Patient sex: M
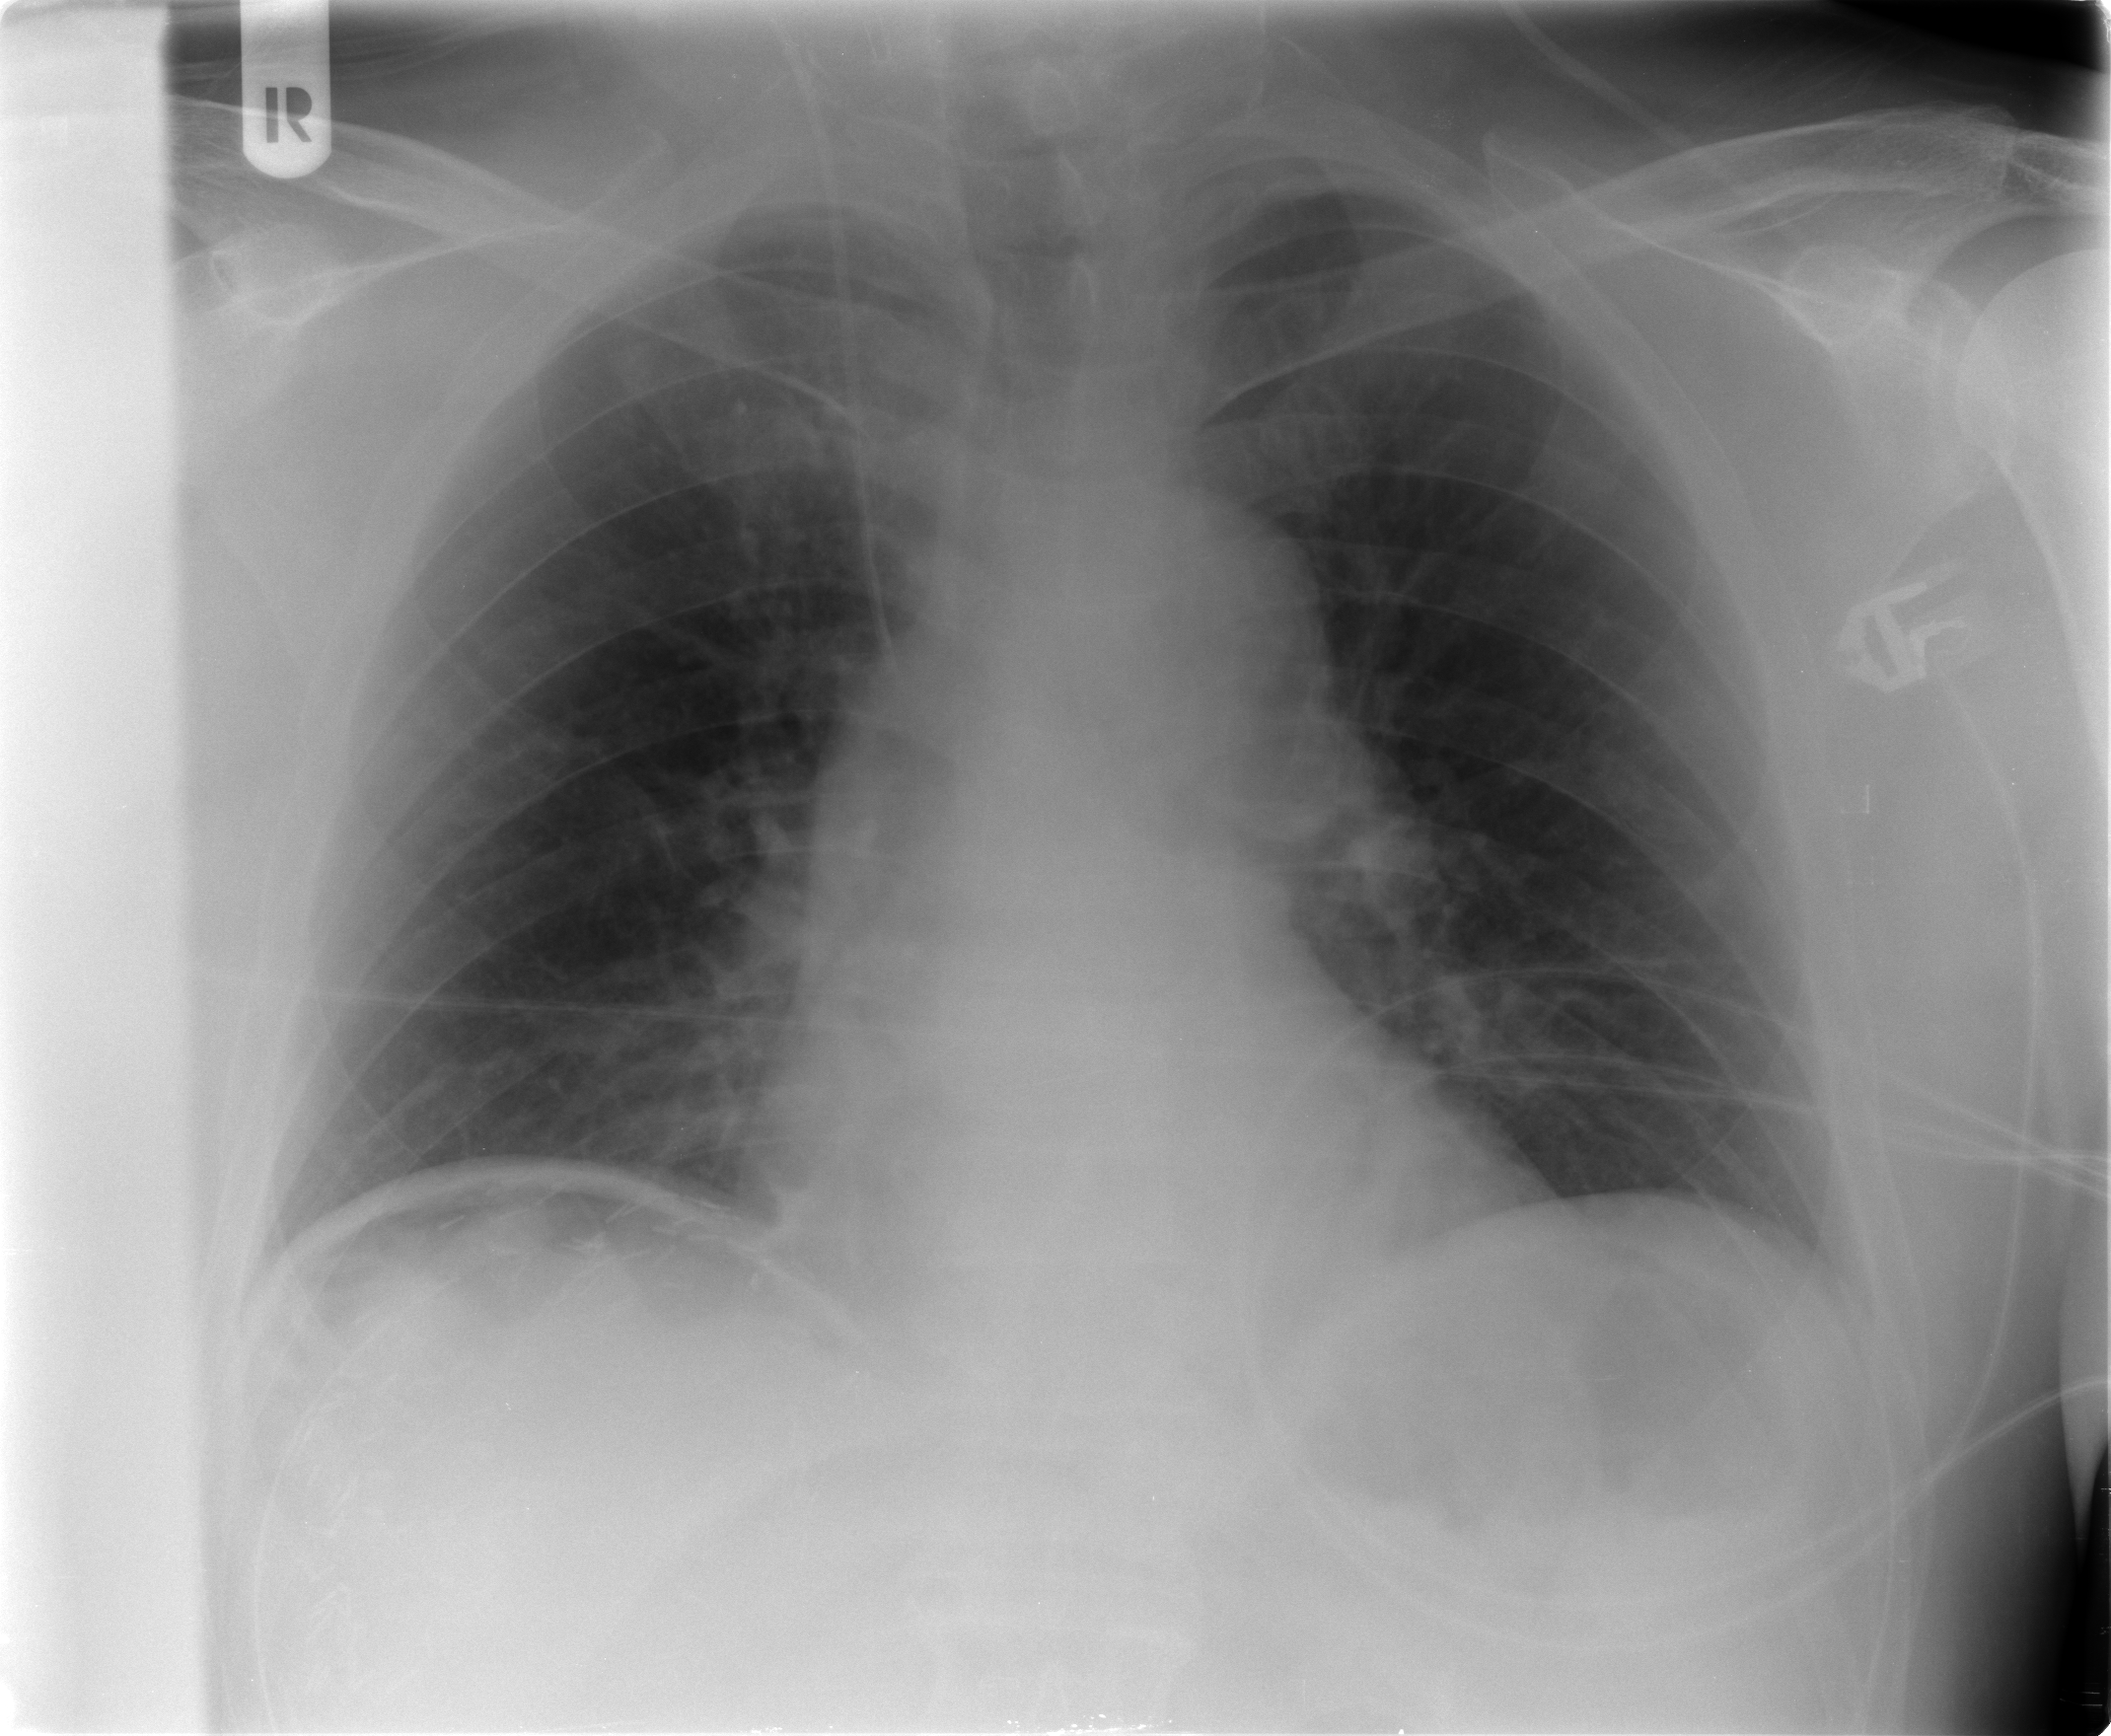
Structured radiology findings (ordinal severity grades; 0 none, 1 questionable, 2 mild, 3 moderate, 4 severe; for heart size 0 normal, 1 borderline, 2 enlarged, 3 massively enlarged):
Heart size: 0
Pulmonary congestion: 1
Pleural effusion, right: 0
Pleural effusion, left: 0
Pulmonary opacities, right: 0
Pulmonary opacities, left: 0
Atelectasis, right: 2
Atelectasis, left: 0